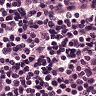
Metastatic tissue present: no